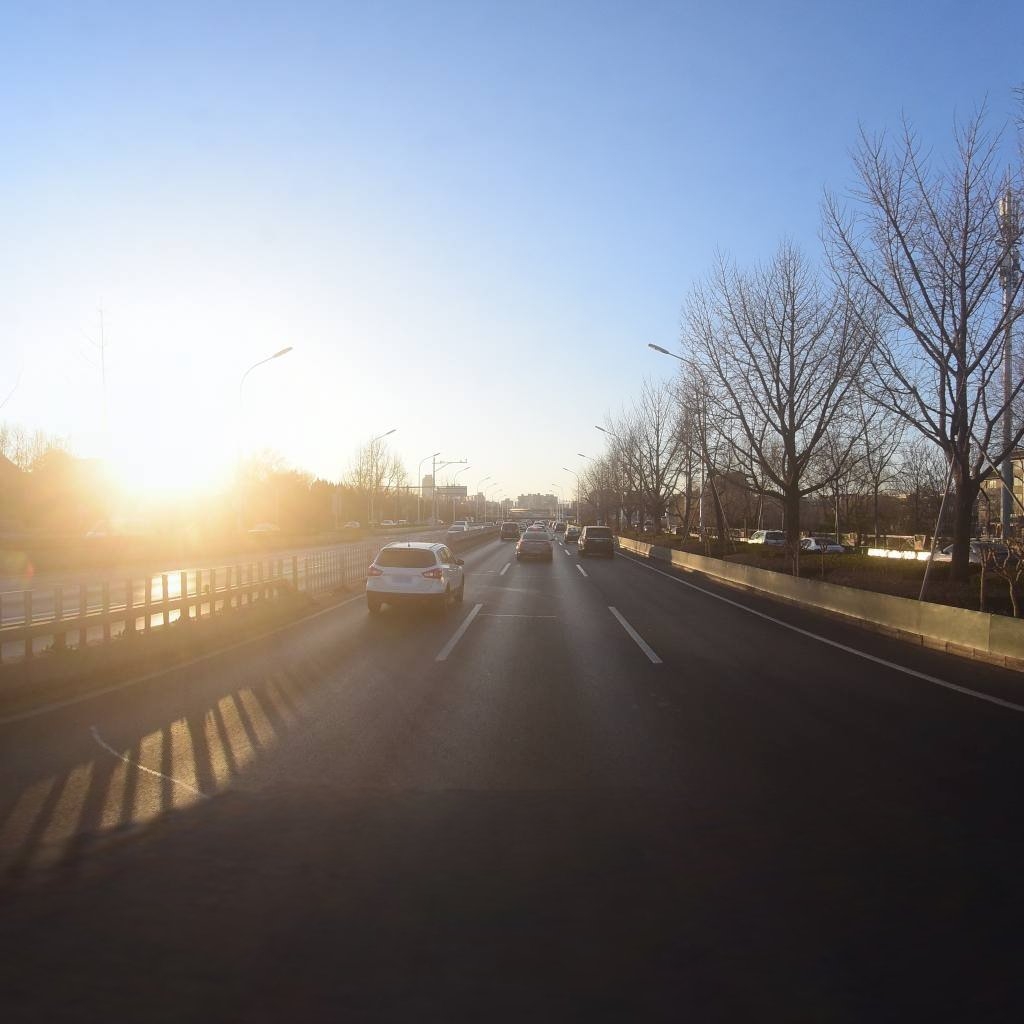
Region: Xicheng
Road damage annotations: transverse patch, transverse patch